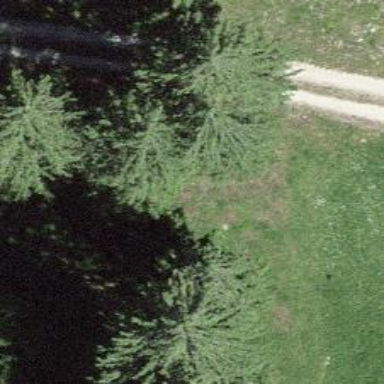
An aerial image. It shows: Single tag "natural: tree."